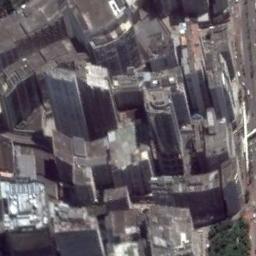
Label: commercial_area